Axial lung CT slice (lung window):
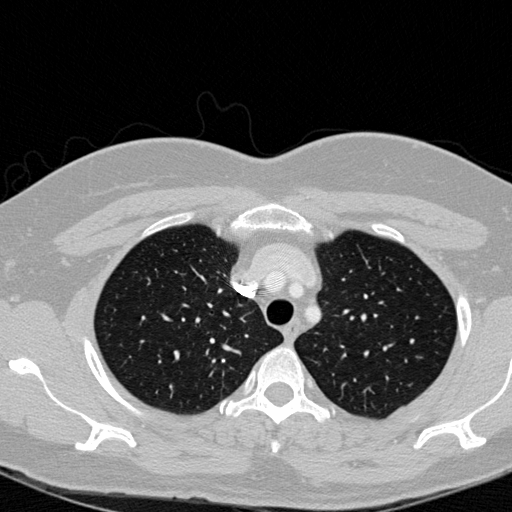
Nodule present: no